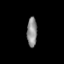
Tissue: prostate
Cell type: T cells
Senescence score: 0.3051
Nuclear area (px): 292
Mean DAPI intensity: 140.541